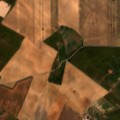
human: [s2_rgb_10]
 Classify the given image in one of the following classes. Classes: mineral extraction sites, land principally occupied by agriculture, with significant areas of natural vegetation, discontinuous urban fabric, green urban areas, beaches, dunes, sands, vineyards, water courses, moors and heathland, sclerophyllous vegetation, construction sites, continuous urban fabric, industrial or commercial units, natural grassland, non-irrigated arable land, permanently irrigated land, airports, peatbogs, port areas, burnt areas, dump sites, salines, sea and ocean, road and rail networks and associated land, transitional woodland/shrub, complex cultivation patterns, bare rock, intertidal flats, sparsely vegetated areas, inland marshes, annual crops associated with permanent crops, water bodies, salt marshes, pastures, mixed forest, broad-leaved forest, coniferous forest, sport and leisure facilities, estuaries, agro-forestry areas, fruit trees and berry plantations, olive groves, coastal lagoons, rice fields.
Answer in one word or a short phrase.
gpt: continuous urban fabric